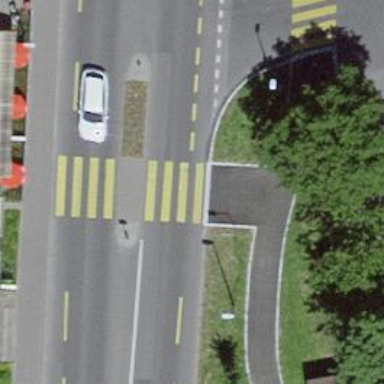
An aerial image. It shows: Marked road crossing with pedestrian island.